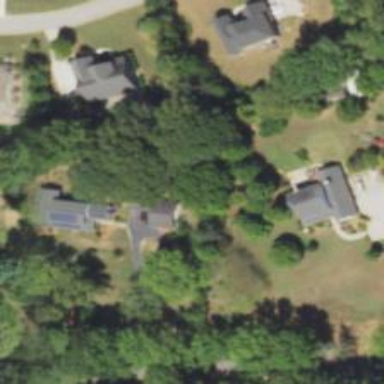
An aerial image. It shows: Driveway leading to service road.